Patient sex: M
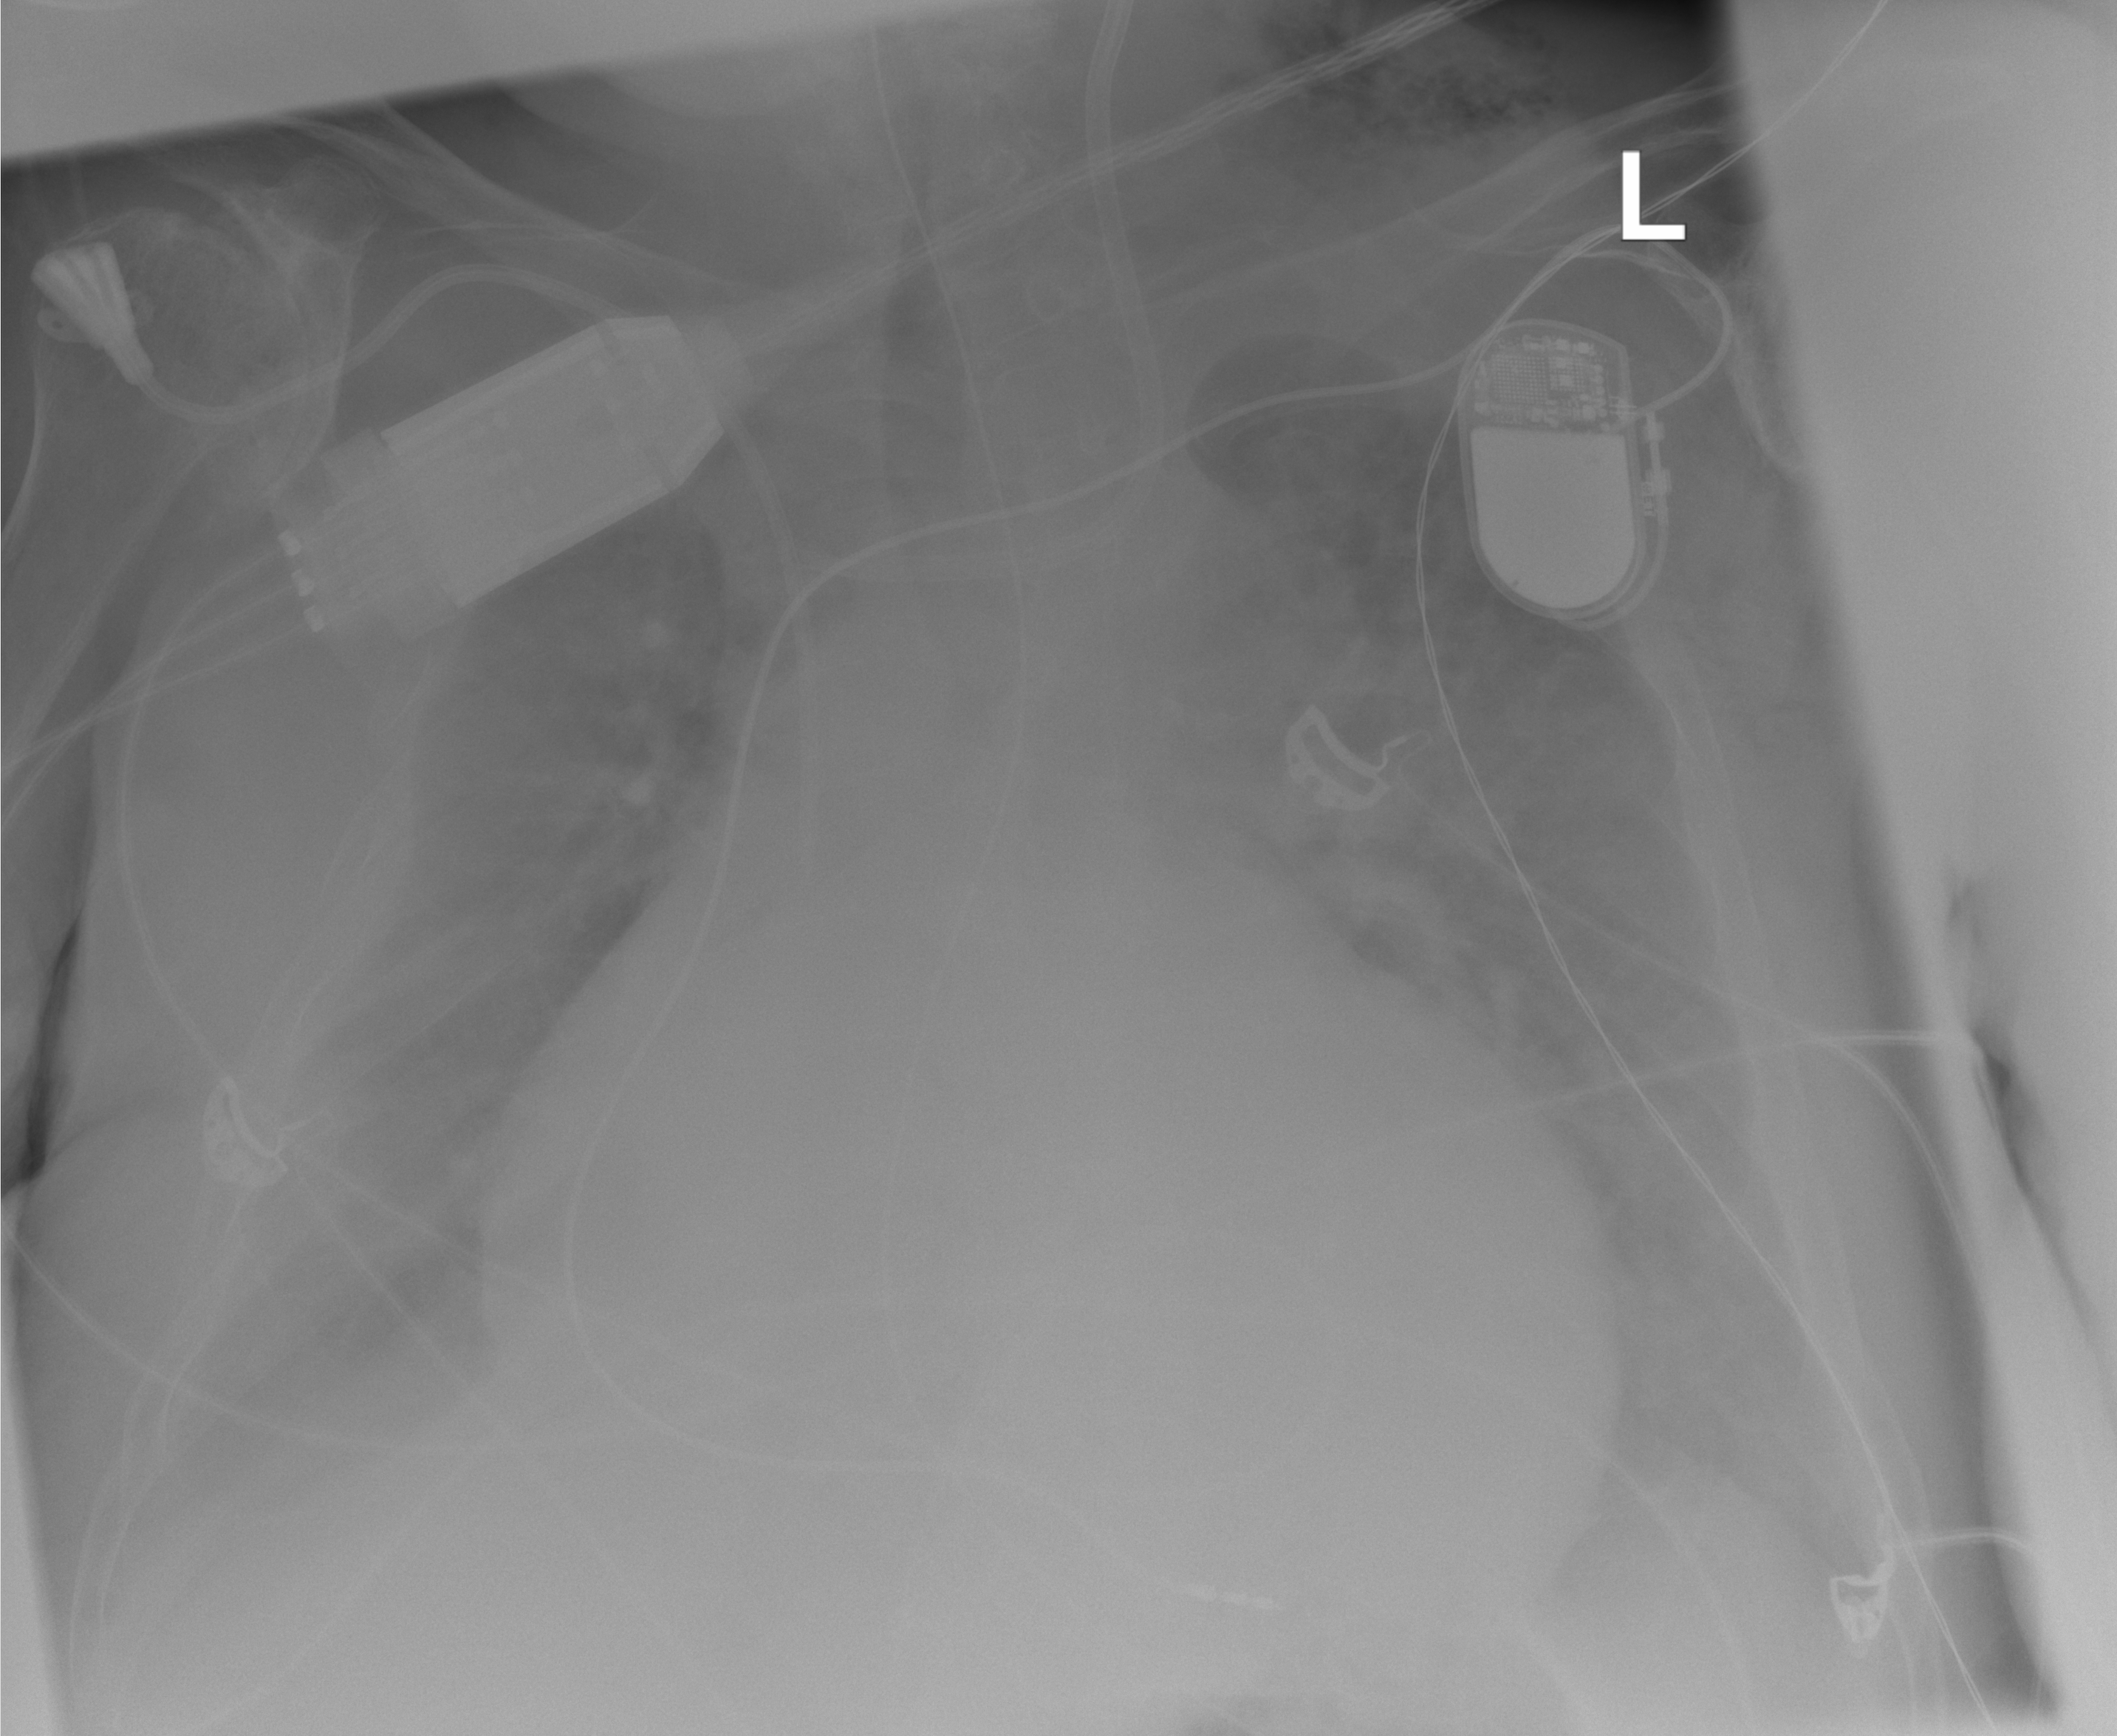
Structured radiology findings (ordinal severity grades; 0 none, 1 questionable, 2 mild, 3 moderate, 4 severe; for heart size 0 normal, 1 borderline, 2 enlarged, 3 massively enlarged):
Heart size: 3
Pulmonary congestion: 3
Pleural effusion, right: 2
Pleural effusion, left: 2
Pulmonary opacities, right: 2
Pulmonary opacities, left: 2
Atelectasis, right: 2
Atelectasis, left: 2